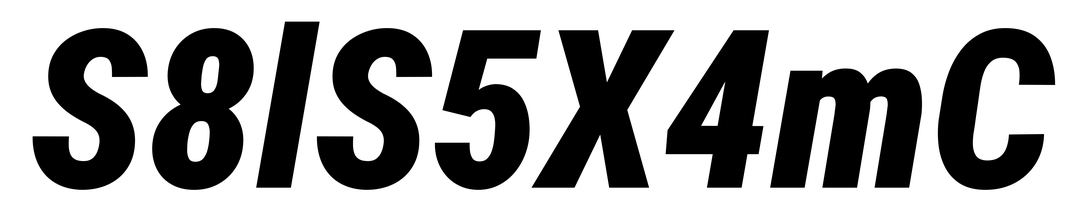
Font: Roboto-Italic_Condensed_Black_Italic